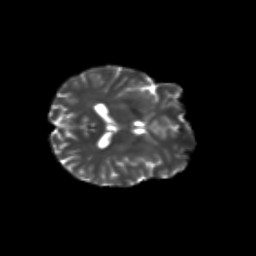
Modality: T2w
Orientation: axial
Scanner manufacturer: siemens
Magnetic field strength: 3 T
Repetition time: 9.2 s
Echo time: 0.084 s